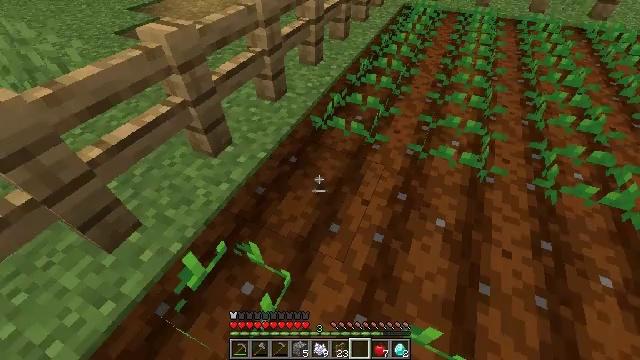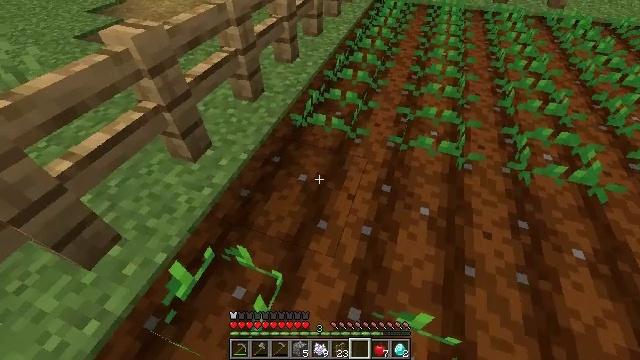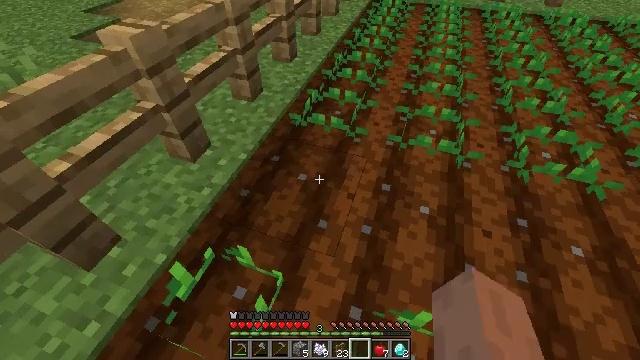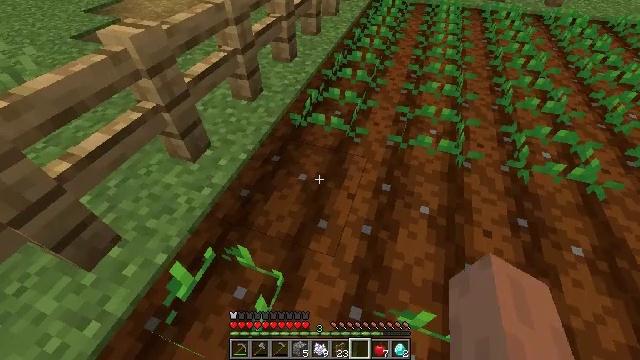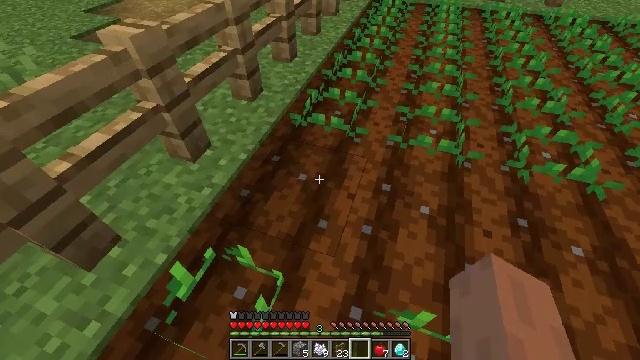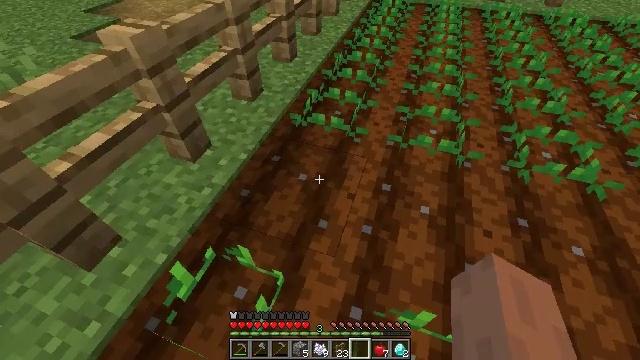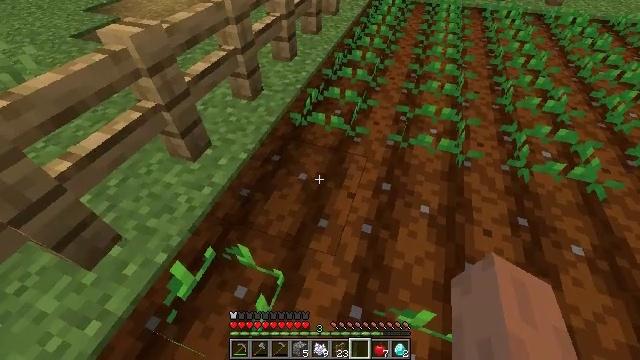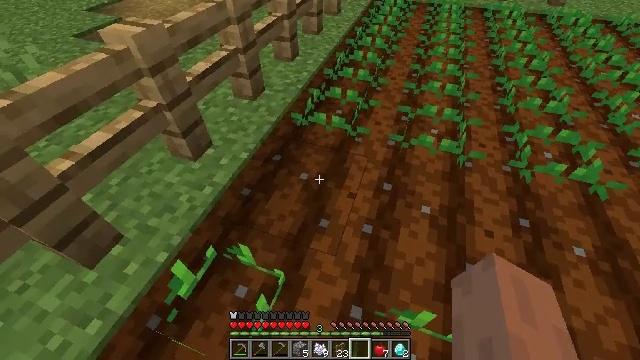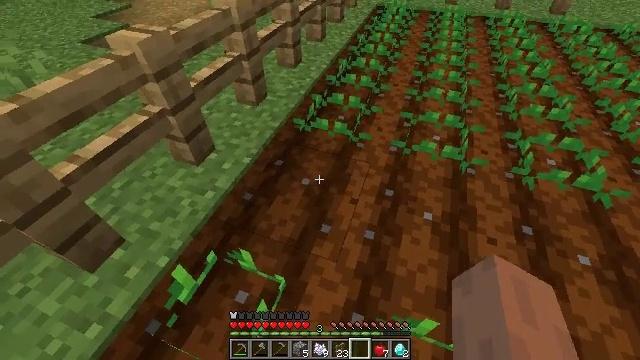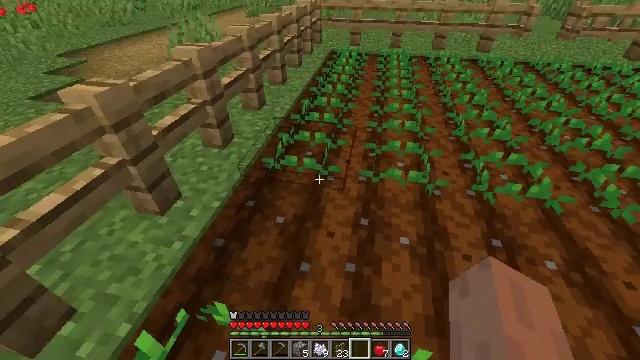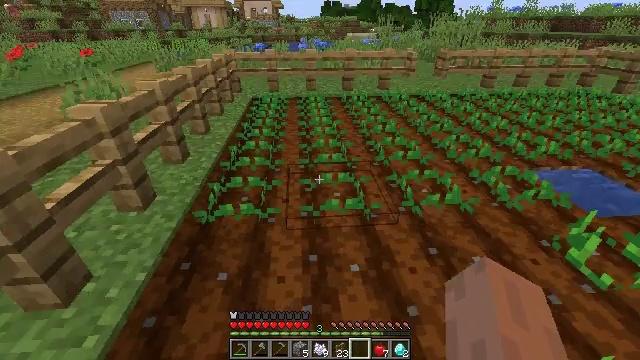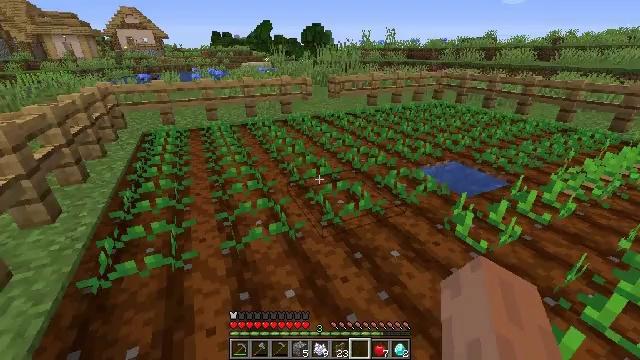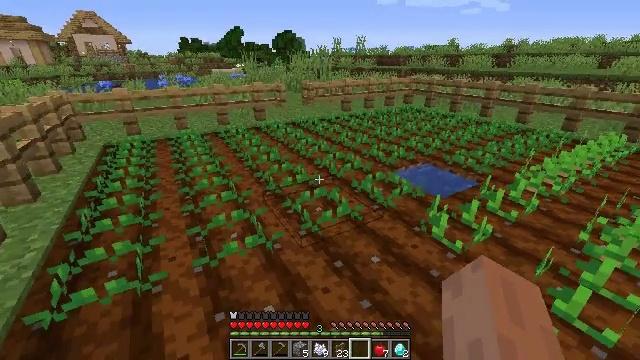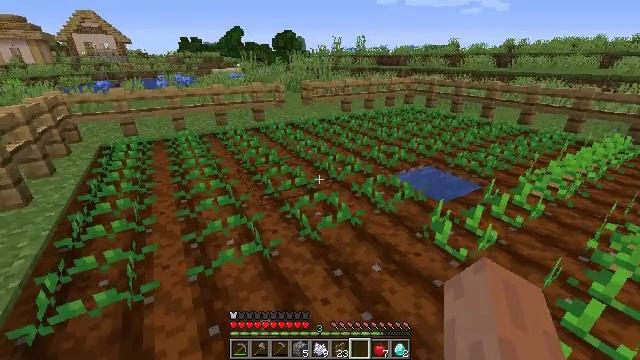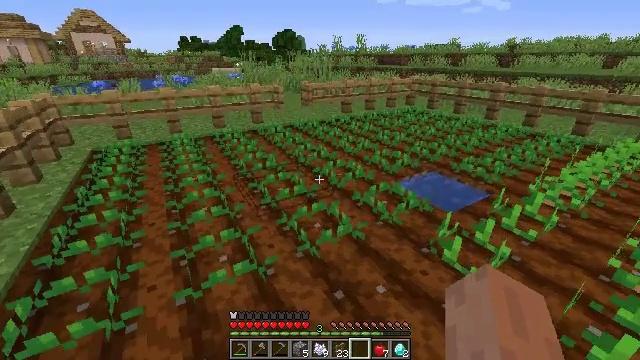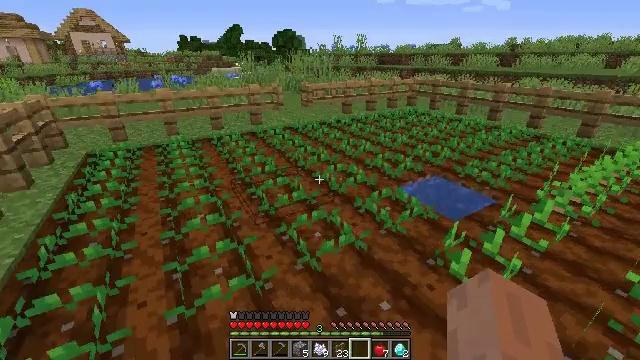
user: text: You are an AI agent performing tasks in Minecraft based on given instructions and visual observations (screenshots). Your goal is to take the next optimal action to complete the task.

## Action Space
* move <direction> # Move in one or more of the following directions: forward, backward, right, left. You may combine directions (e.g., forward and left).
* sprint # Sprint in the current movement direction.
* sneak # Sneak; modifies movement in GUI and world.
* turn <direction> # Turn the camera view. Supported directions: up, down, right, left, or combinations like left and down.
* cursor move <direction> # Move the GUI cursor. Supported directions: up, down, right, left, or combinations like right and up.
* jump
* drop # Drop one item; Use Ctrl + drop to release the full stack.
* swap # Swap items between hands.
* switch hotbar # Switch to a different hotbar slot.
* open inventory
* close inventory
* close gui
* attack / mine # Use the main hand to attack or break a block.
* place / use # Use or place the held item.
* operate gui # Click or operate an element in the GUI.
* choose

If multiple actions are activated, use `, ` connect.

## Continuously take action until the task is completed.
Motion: motion action
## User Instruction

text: Use bones to craft bone meal.
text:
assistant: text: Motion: turn right
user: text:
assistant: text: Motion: no_op
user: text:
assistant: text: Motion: no_op
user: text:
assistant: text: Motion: no_op
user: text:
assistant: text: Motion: use / place
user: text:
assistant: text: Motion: use / place
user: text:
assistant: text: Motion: use / place
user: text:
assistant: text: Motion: turn up
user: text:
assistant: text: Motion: turn right and up
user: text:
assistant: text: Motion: turn right and up
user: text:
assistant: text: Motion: turn right and up
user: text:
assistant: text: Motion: move forward, turn right and up
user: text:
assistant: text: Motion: move forward
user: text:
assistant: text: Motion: move forward
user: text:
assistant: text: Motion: move forward
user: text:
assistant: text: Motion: move forward
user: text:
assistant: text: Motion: move forward, sprint, turn right and up
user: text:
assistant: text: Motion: move forward, sprint
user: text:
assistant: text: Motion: move forward, sprint
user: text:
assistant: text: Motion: move forward, sprint, turn left and up
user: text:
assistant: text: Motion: move forward, sprint, turn left
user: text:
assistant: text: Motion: move forward, sprint
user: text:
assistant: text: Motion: move forward, sprint
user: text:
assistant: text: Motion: move forward, sprint, turn left
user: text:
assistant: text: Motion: move forward, sprint, turn left
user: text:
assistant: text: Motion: move forward, sprint
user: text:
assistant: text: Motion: move forward, sprint
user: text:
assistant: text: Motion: move forward, sprint
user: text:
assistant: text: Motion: move forward, sprint
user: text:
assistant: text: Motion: move forward, sprint, turn left and down